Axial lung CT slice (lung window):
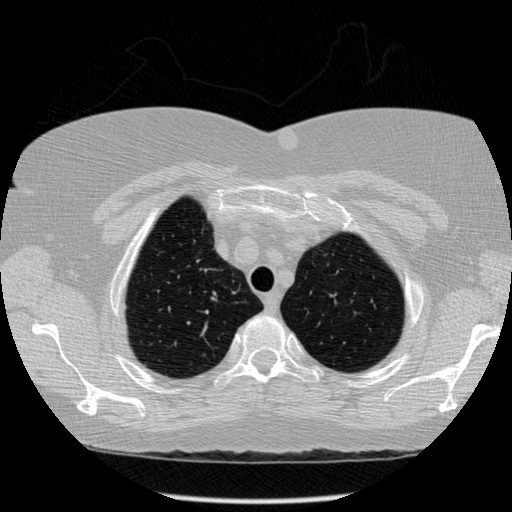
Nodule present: no